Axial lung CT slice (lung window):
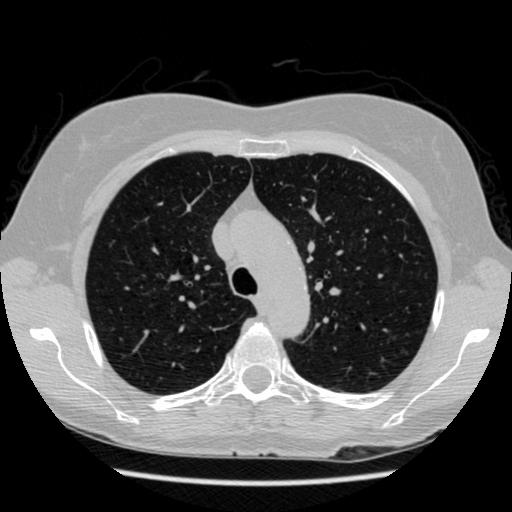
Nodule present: no